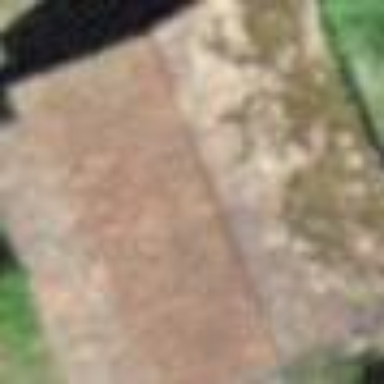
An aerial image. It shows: Barn.